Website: lowes
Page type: stored-credit-cards
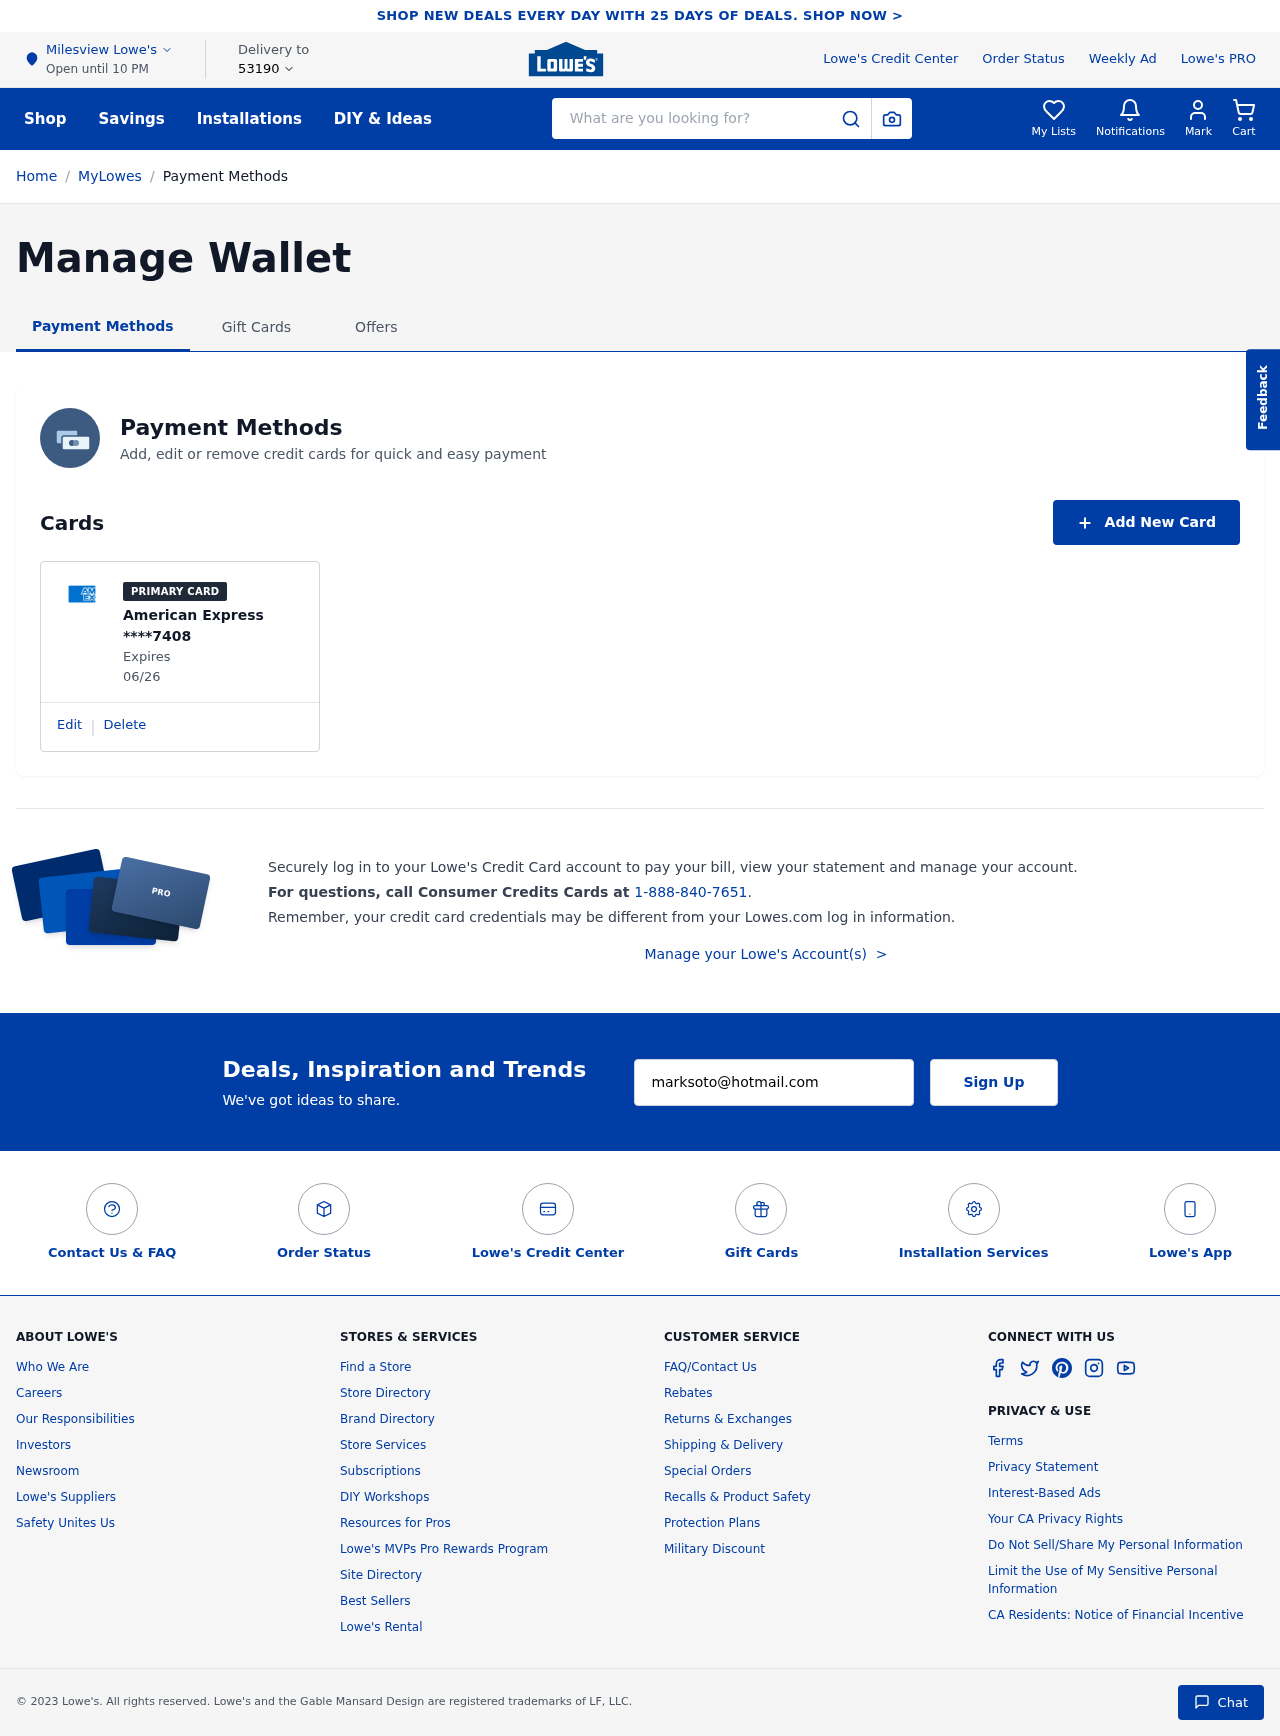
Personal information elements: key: PII_CARD_EXPIRY
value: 06/26
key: PII_CARD_LAST4
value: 7408
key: PII_CARD_TYPE
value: American Express
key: PII_CITY
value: Milesview
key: PII_EMAIL
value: marksoto@hotmail.com
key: PII_FIRSTNAME
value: Mark
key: PII_POSTCODE
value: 53190
Search elements: key: HEADER_SEARCH
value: What are you looking for?